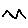
Label: zigzag